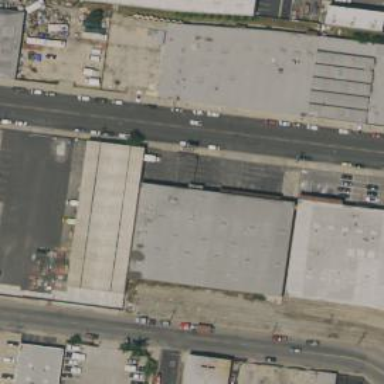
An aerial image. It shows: Warehouse building.